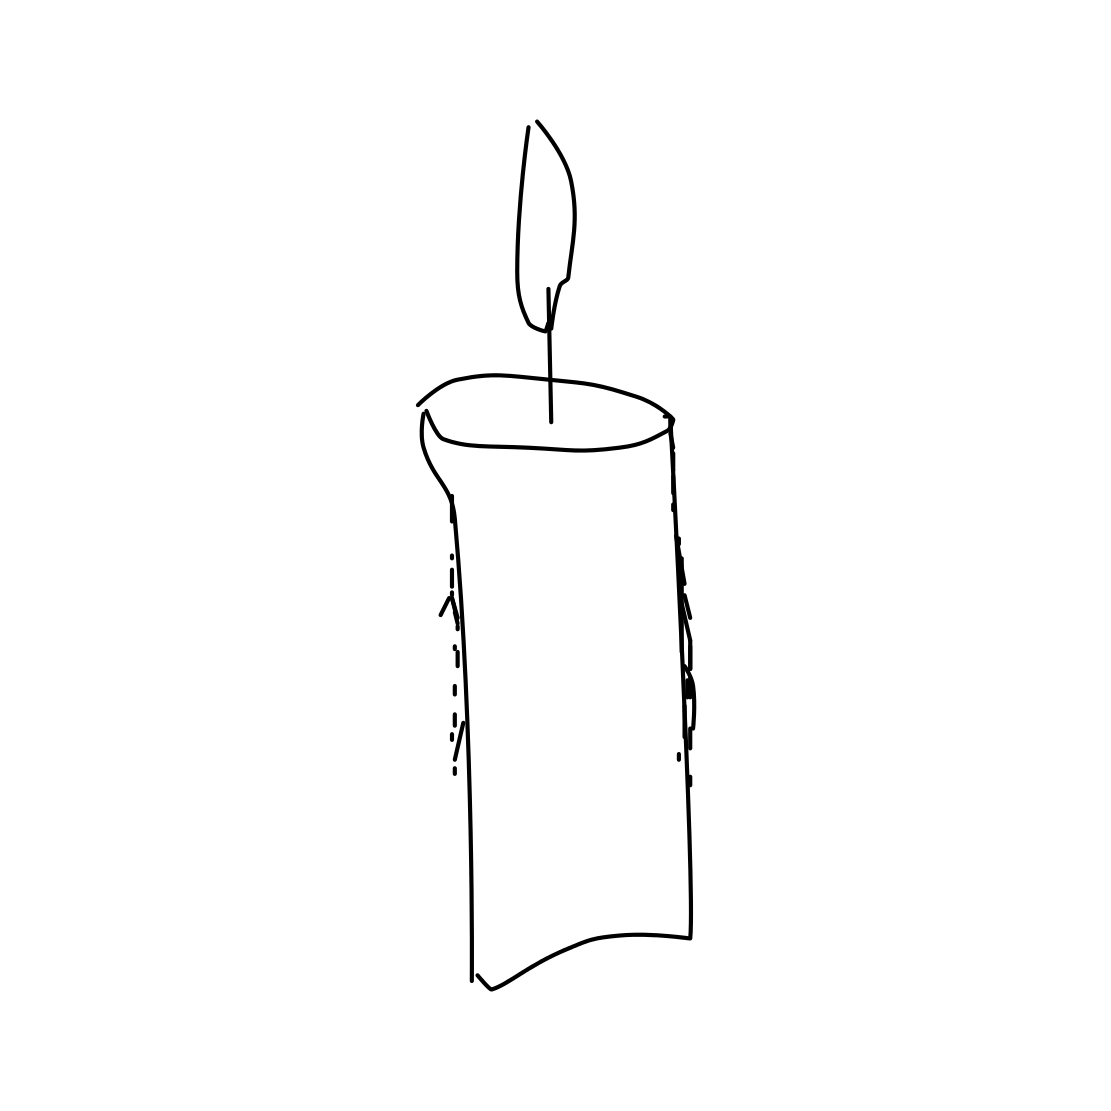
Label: candle